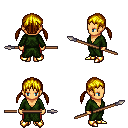
a pixel art fantasy rpg character, female body template, human, tanned skin, green robe, red pants, blonde twin-tailed hairstyle, gold boots, spear, four views (front, back, left, right), 2x2 character sprite sheet, small pixel art, hard edges, no anti-aliasing